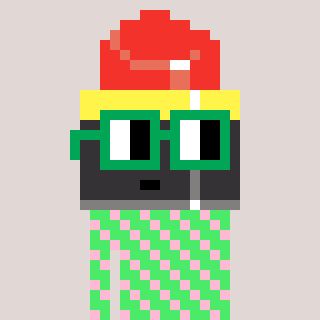
a pixel art character with square green glasses, a lipstick-shaped head and a teal-colored body on a warm background